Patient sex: M
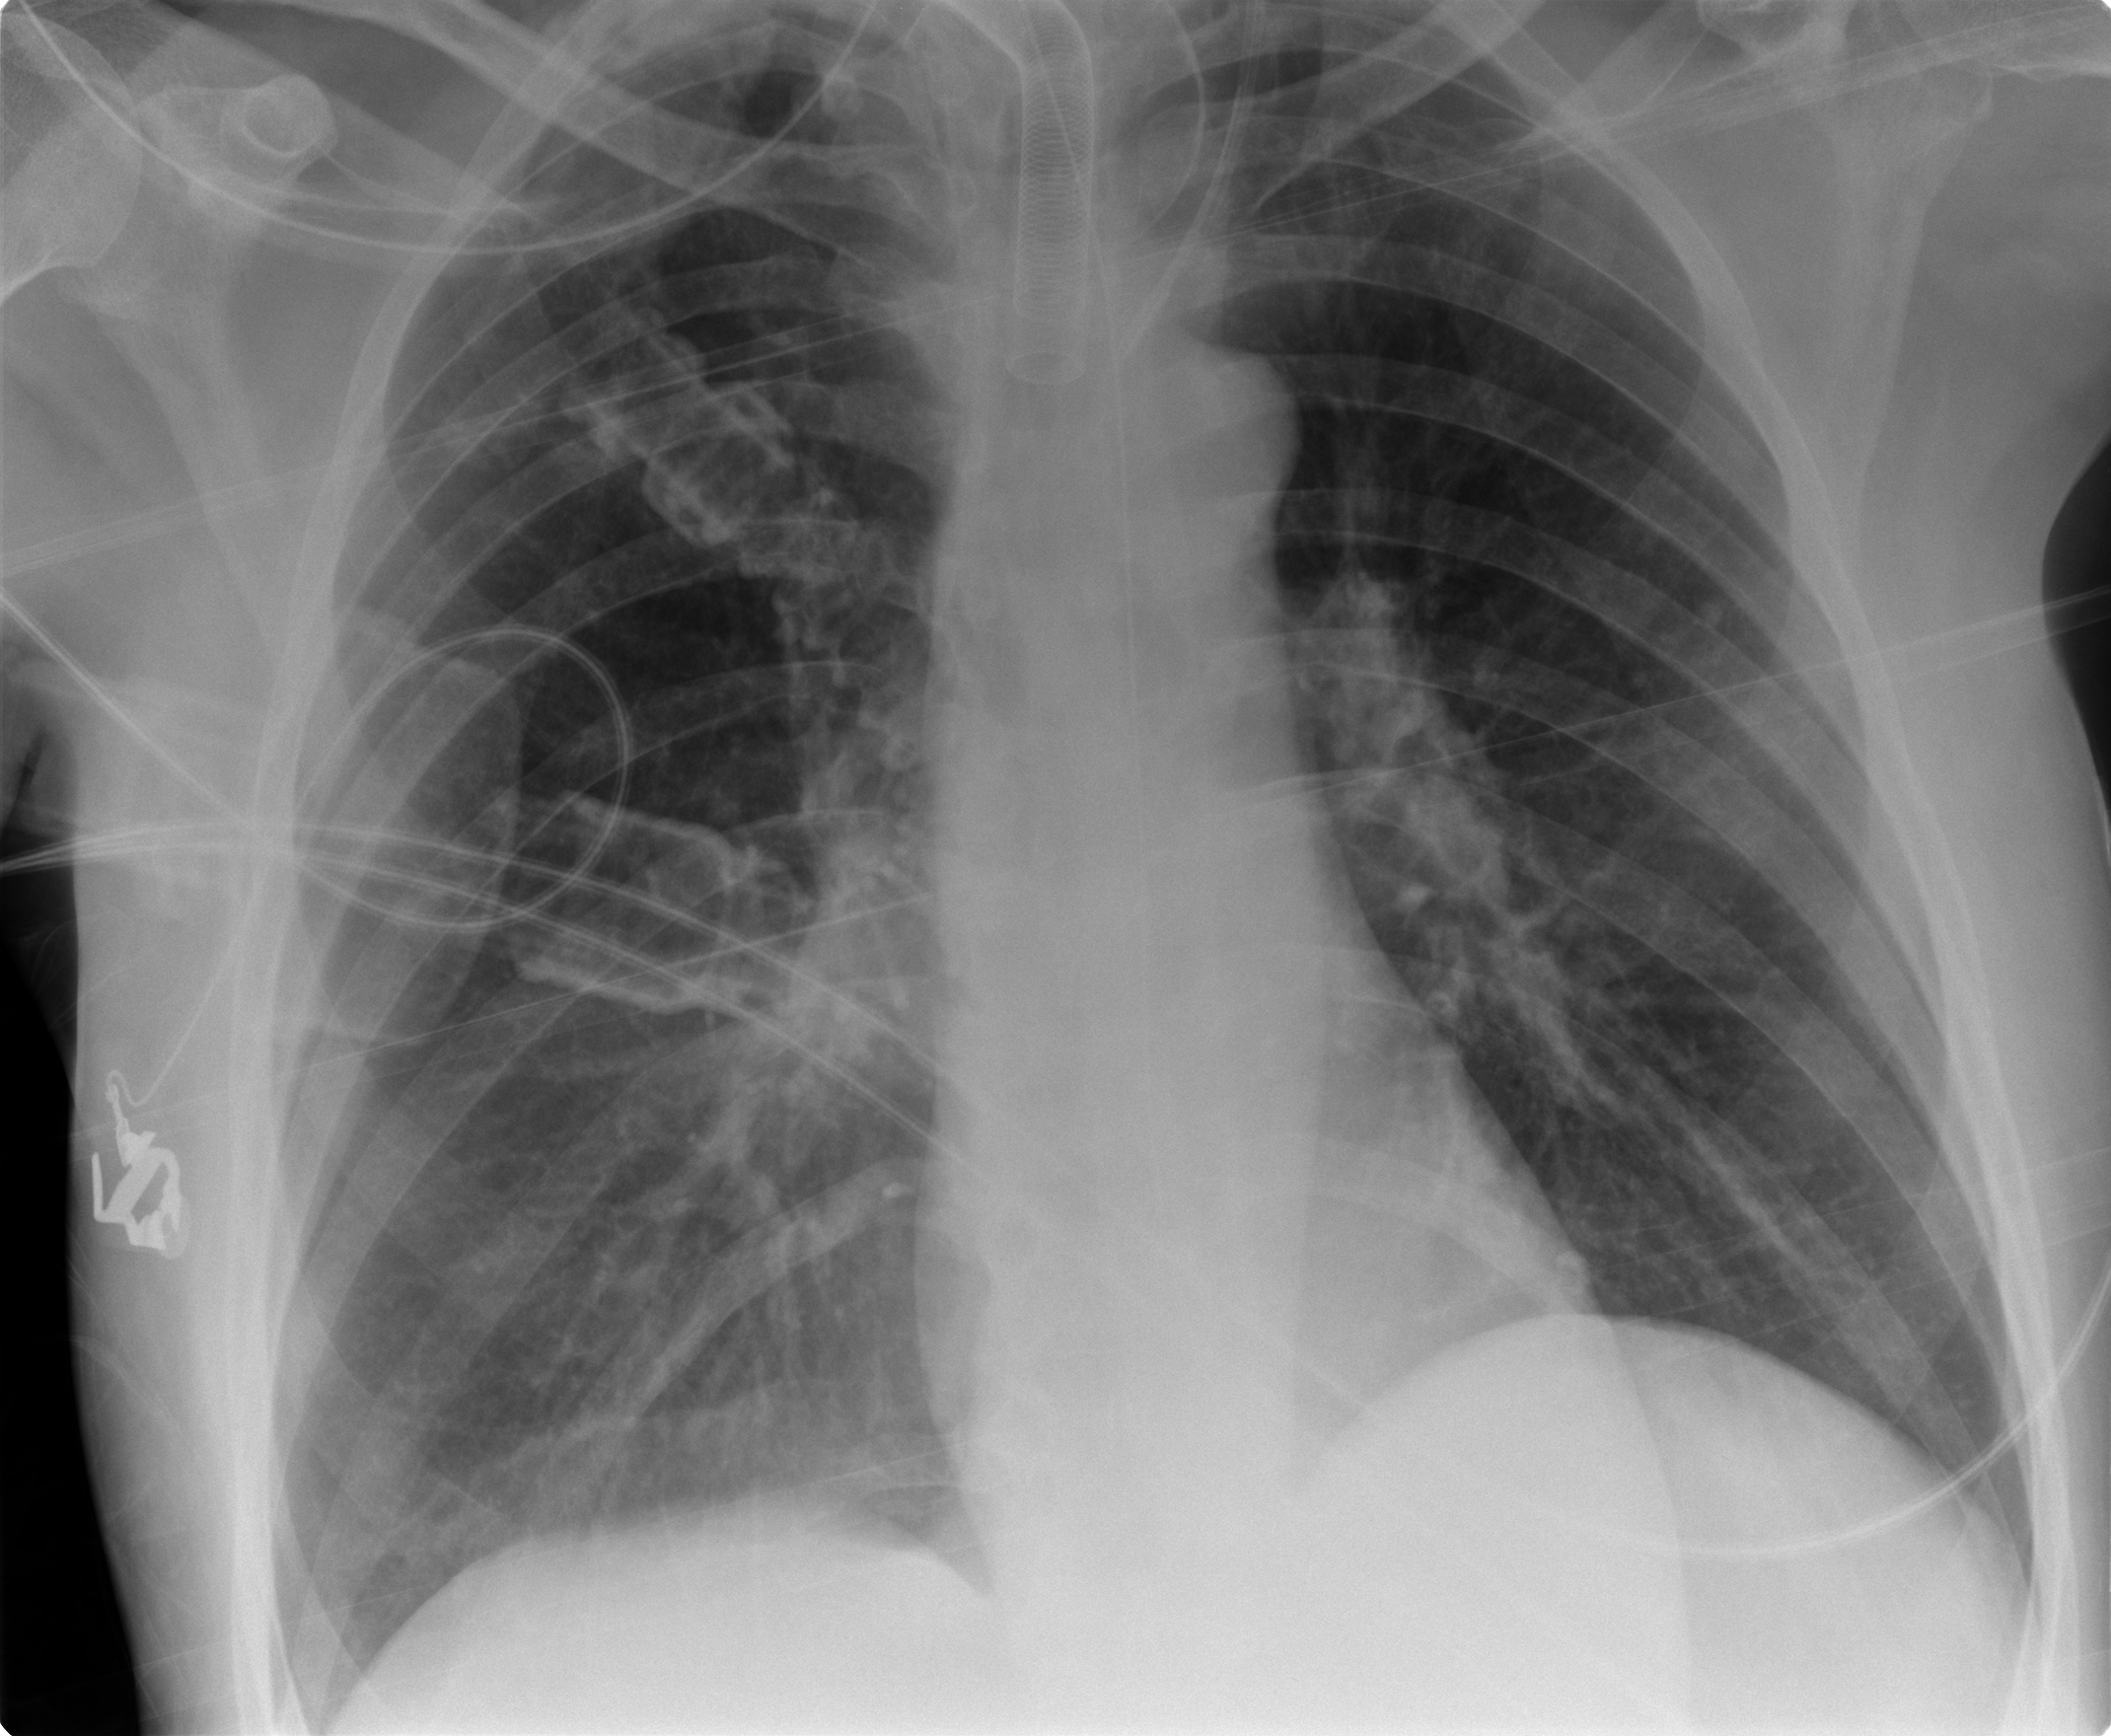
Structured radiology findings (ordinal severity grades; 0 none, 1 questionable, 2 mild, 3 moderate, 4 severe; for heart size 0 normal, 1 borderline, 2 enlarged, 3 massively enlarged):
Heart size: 0
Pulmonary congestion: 1
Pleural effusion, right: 0
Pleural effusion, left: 0
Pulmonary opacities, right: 0
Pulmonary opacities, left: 0
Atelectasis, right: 2
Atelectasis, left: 0